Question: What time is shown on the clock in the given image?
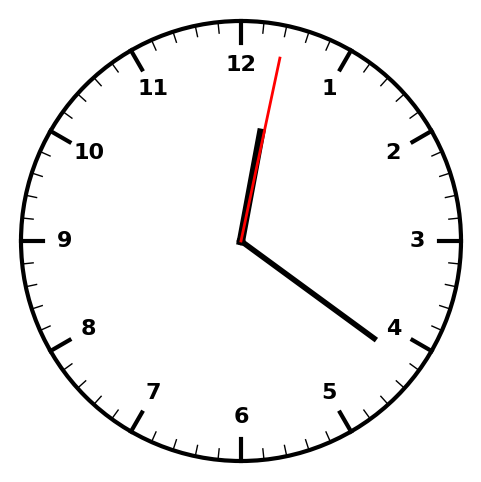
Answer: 12:21:02